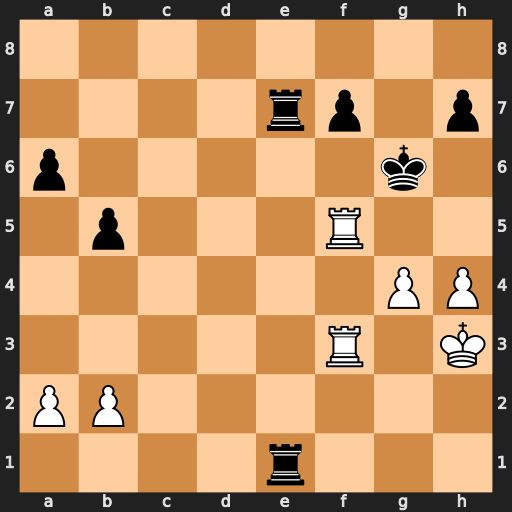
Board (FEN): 8/4rp1p/p5k1/1p3R2/6PP/5R1K/PP6/4r3
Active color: w
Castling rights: -
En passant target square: -
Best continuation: Rg5+ Kh6 Rf6#